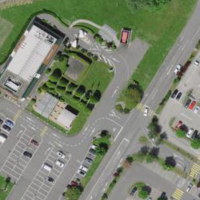
EUNIS habitat code: 54
Species observed at this site:
Corvus corone
Larus michahellis
Turdus merula
Pica pica
Passer domesticus
Aquila chrysaetos
Periparus ater